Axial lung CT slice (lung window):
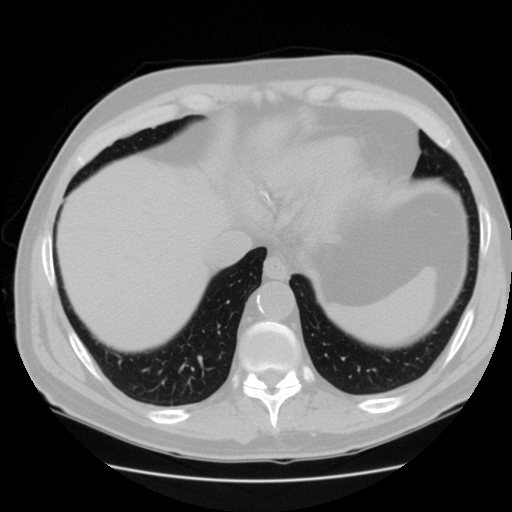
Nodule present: no